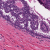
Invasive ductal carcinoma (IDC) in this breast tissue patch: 0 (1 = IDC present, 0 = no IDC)